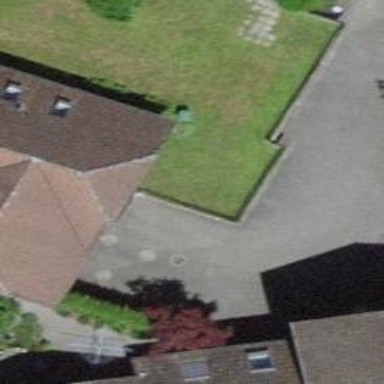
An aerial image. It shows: Group of garages with flat glass roofs.